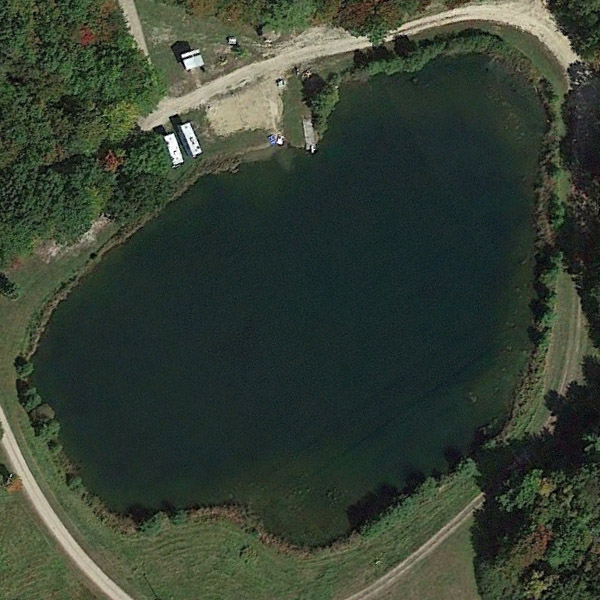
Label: Pond